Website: walmart
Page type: account-selection
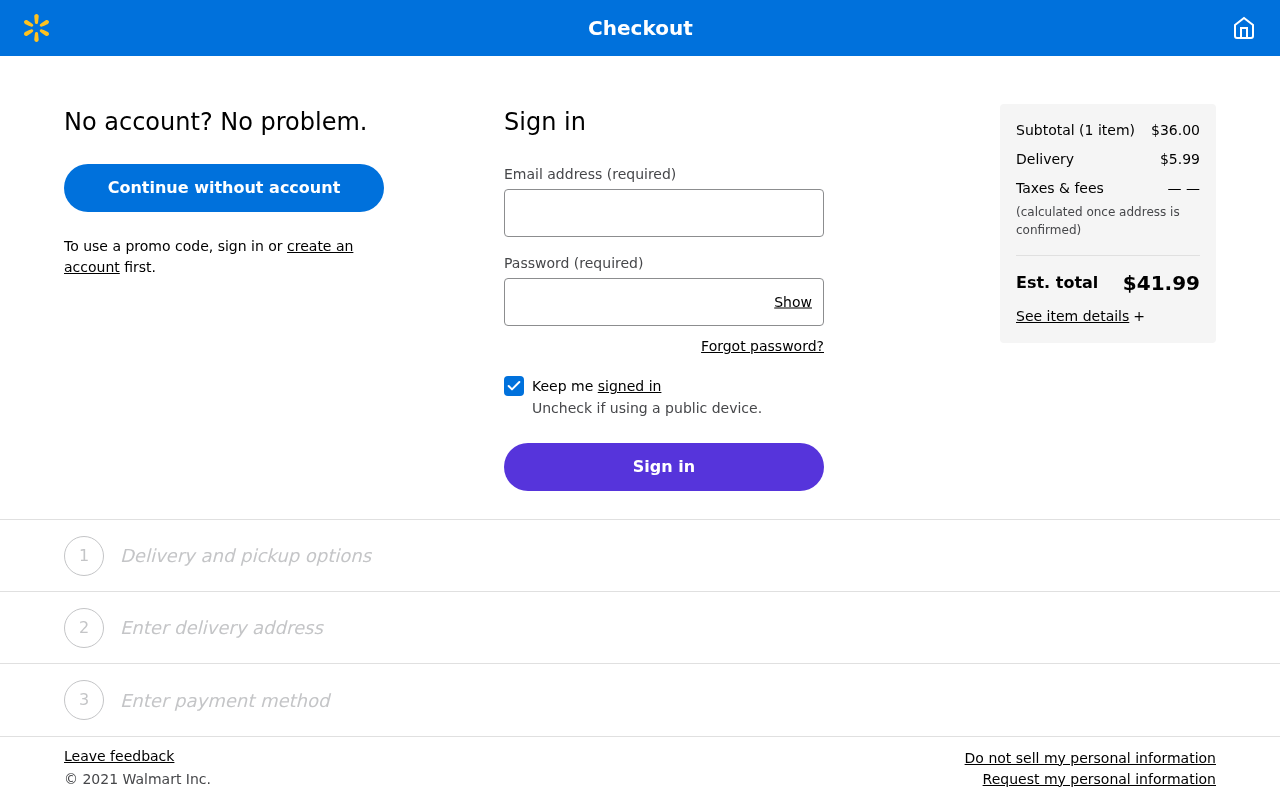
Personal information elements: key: PII_EMAIL
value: lynn_dorsey@yahoo.com
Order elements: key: ORDER_NUM_ITEMS
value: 1
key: ORDER_SUBTOTAL
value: $36.00
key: ORDER_SHIPPING_COST
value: $5.99
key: ORDER_TOTAL
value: $41.99